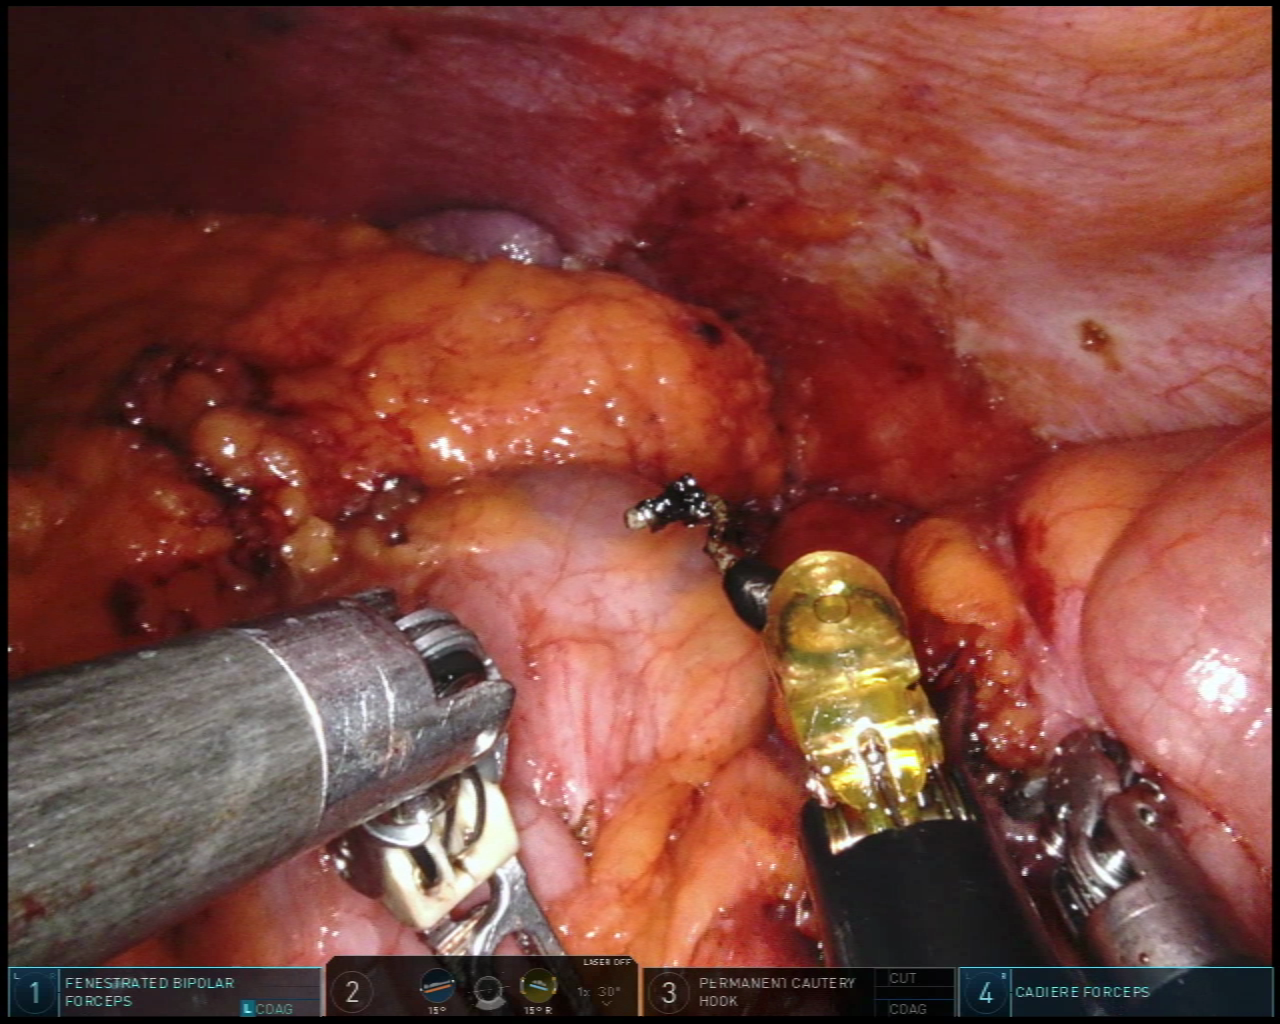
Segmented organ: spleen
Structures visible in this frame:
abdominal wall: yes
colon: yes
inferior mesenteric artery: no
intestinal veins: no
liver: no
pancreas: no
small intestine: no
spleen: yes
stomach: no
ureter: no
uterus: no
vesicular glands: no